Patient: sex M, age 94
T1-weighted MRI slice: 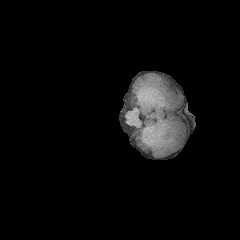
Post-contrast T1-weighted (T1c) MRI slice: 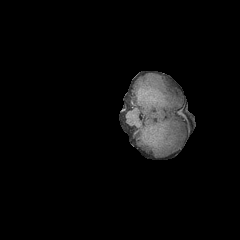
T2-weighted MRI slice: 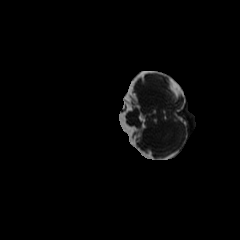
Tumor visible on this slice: no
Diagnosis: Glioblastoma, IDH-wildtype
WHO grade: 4